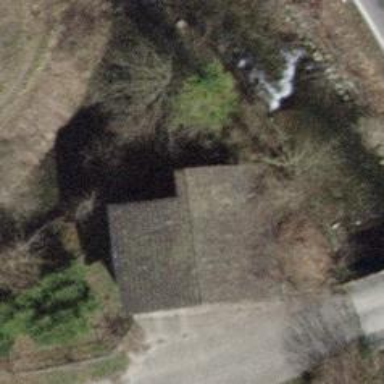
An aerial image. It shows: Garage.